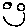
Label: smiley face